Aerial crown-view tile of a tropical tree (Barro Colorado Island, Panama), acquired 20250616:
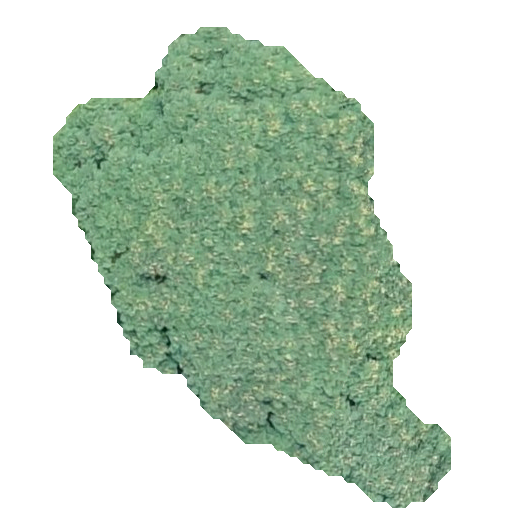
Species: Jacaranda copaia
GBIF accepted scientific name: Jacaranda copaia
Crown area: 161.491 m²